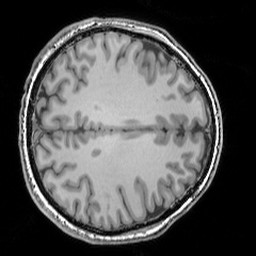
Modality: T1w
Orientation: axial
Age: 28
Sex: male
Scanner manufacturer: siemens
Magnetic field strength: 3 T
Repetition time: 1.9 s
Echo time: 0.00444 s